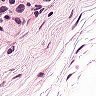
Metastatic tissue present: yes